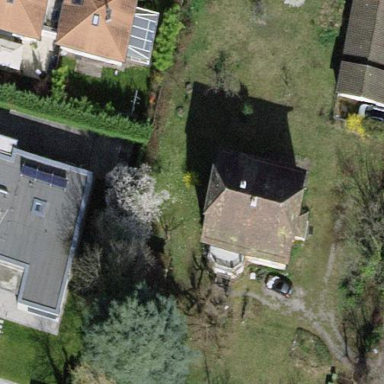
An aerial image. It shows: Garden surrounded by fence.